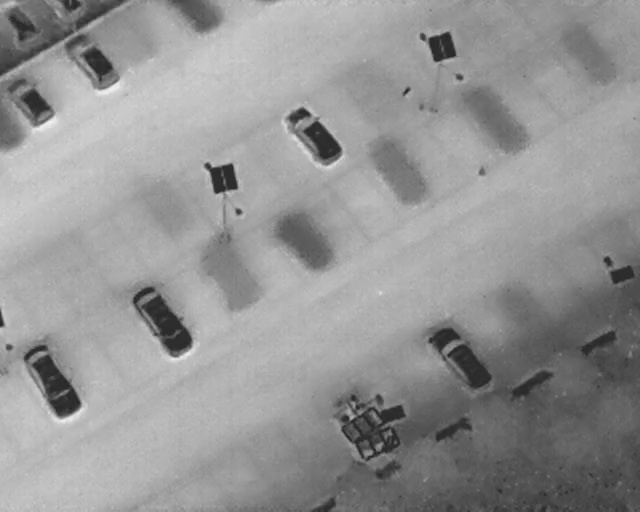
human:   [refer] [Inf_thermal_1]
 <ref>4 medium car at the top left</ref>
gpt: <box>[[9, 8, 19, 15, 143], [0, 16, 9, 22, 143], [8, -2, 11, 6, 2], [0, 0, 6, 8, 2]]</box>

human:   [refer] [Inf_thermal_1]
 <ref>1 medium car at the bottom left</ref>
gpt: <box>[[1, 71, 14, 78, 148]]</box>

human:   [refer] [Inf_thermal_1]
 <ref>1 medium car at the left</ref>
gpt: <box>[[19, 59, 31, 66, 143]]</box>